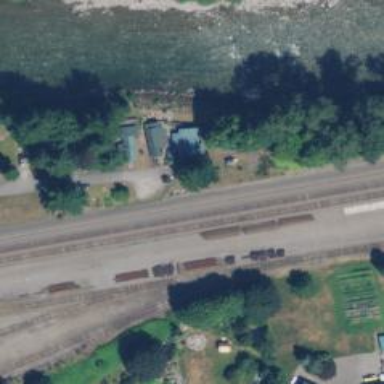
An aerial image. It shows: Railway siding for service.